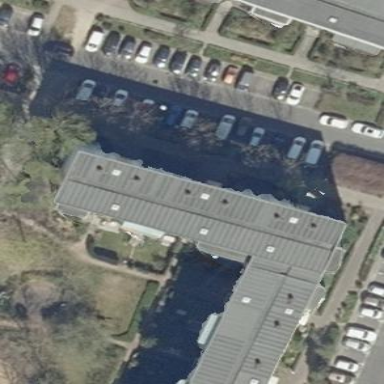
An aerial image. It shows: Building with apartments and flat roof.